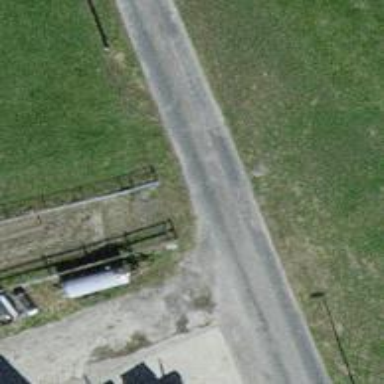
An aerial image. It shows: Unclassified road with paved surface.